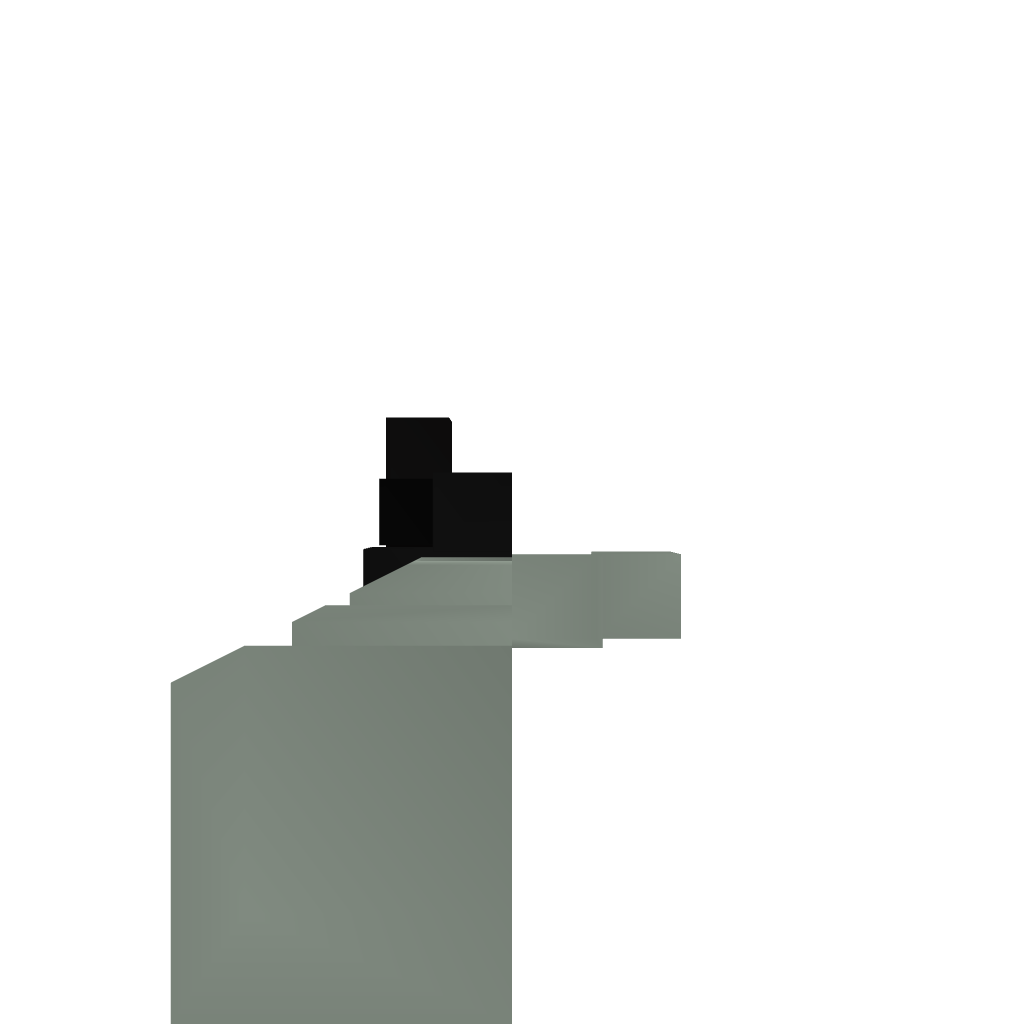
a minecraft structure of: CommandBlock Lightning storm sistem